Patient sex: M
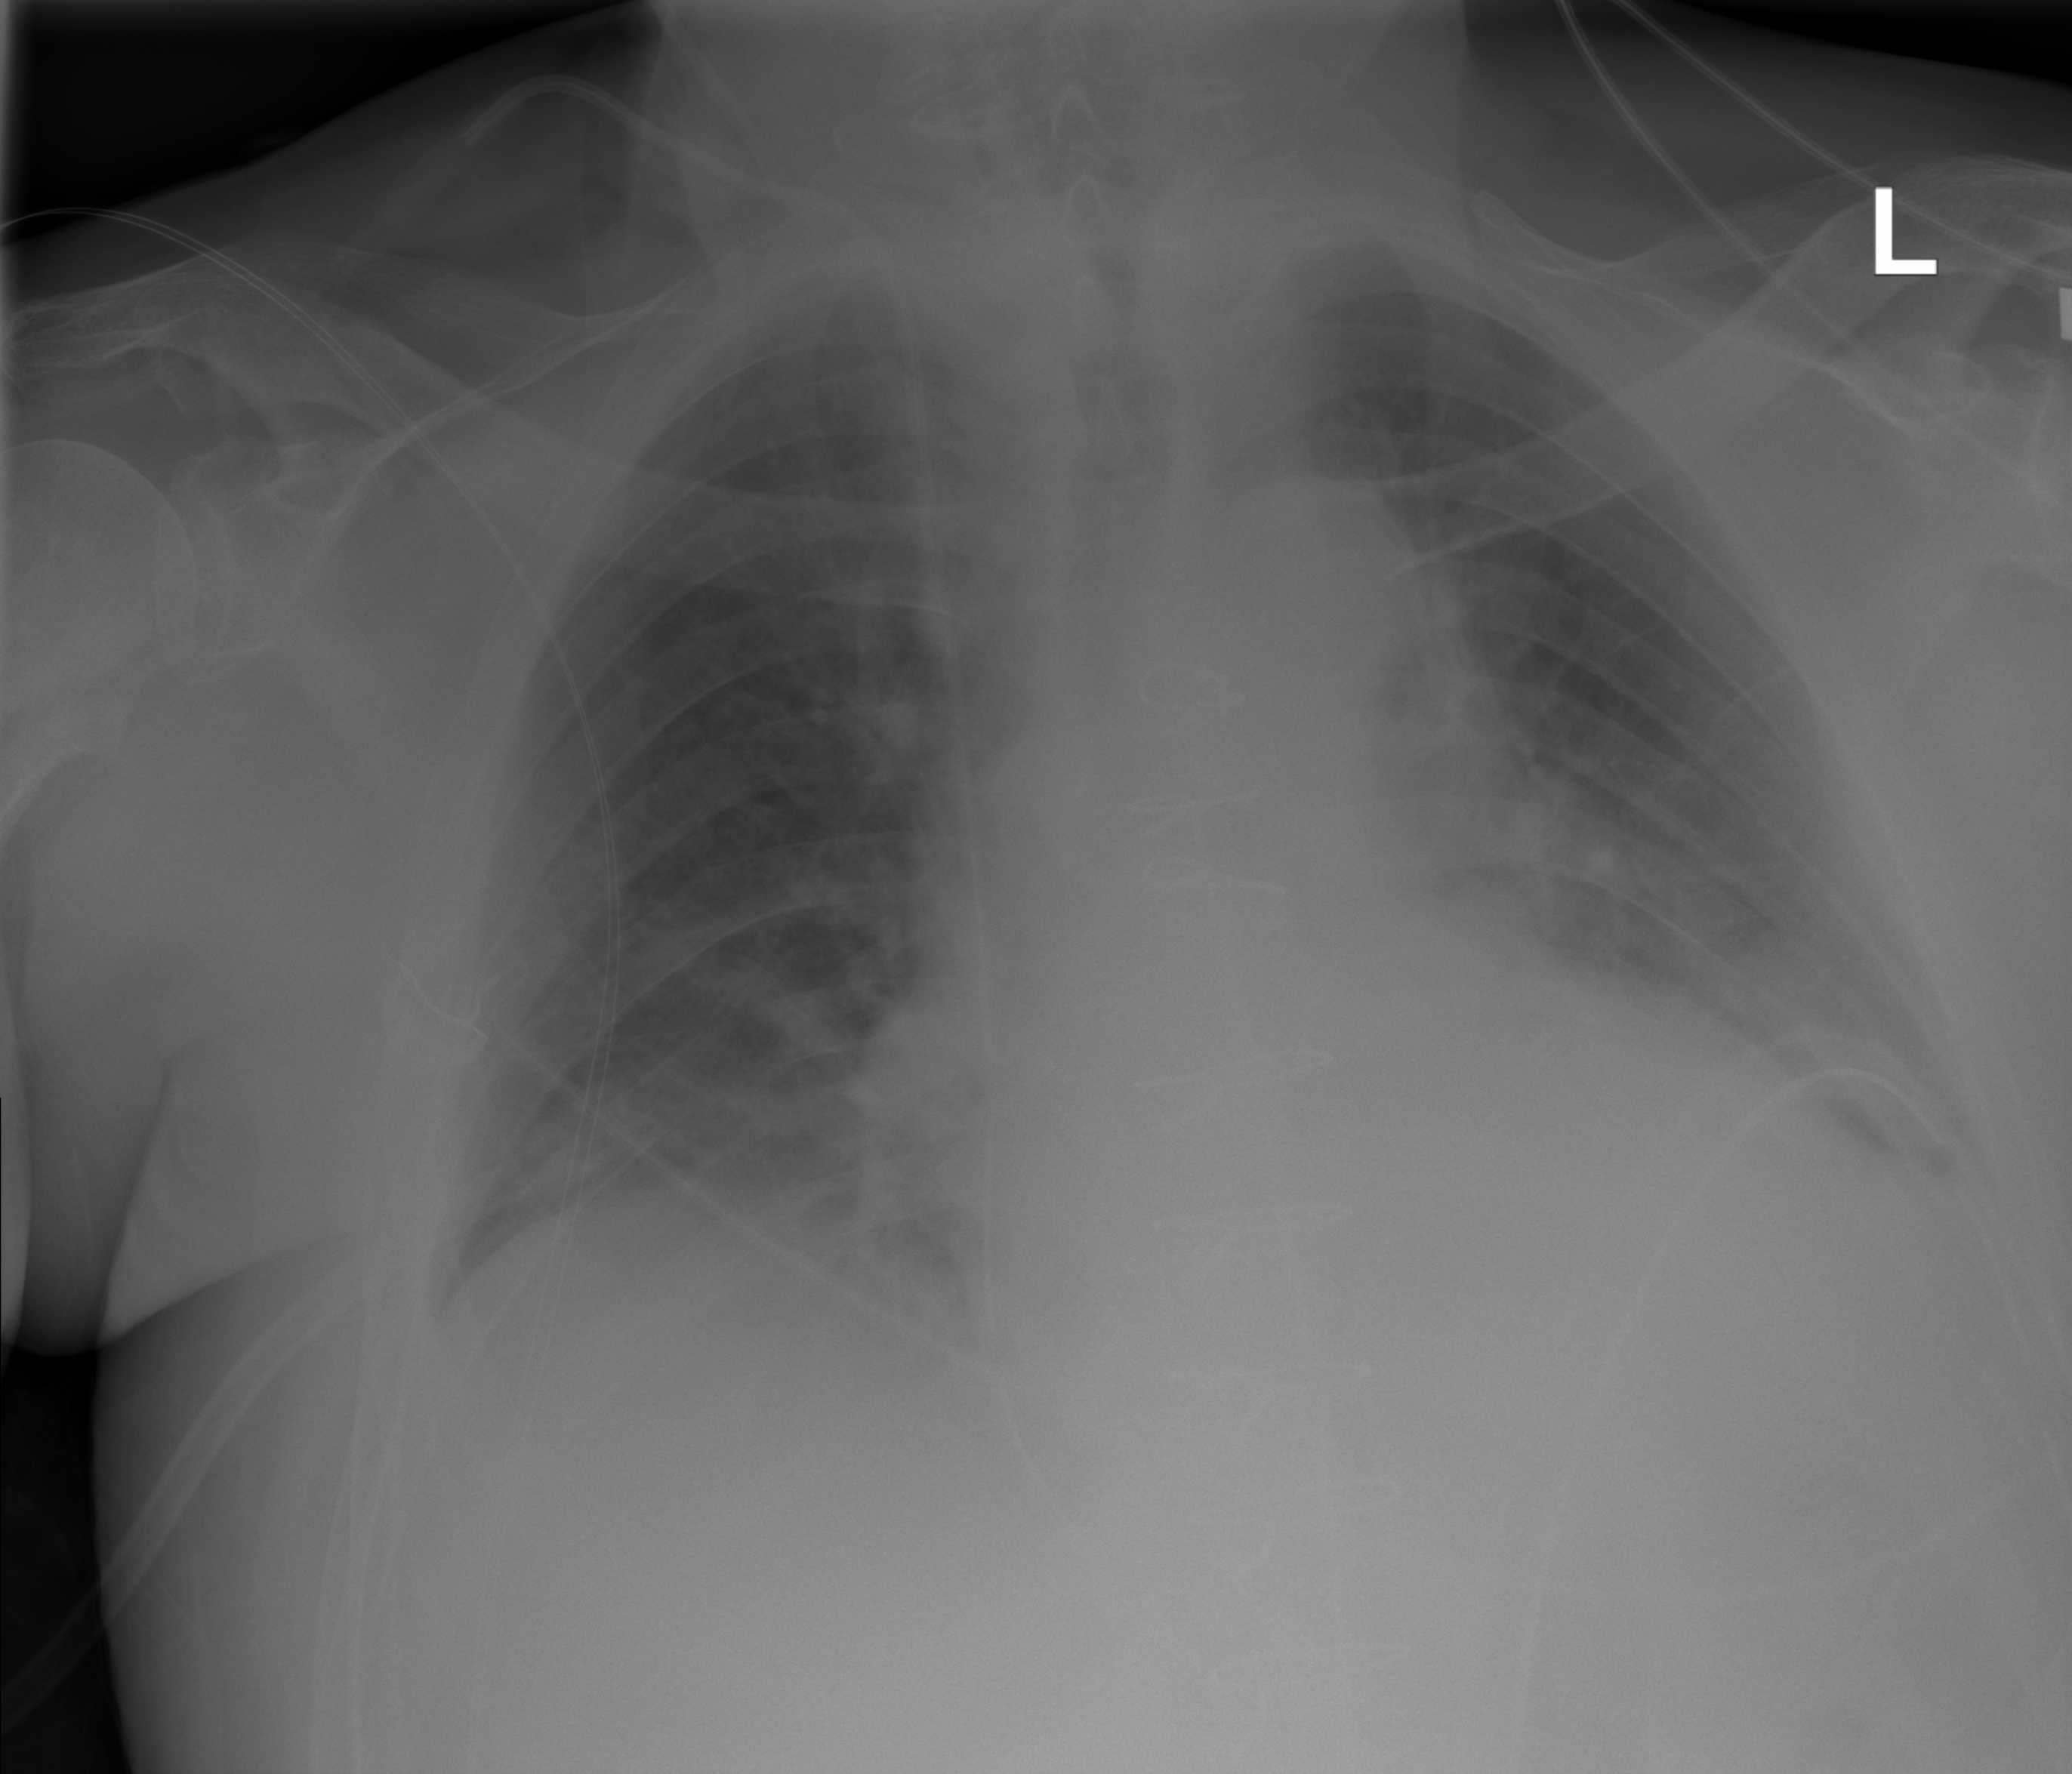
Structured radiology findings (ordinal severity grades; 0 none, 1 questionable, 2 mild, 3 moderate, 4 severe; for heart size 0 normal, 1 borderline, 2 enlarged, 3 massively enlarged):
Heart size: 2
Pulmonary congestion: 1
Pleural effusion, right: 1
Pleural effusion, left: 1
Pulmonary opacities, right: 0
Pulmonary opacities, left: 0
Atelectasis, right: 2
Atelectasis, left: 2